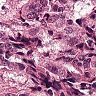
Metastatic tissue present: yes